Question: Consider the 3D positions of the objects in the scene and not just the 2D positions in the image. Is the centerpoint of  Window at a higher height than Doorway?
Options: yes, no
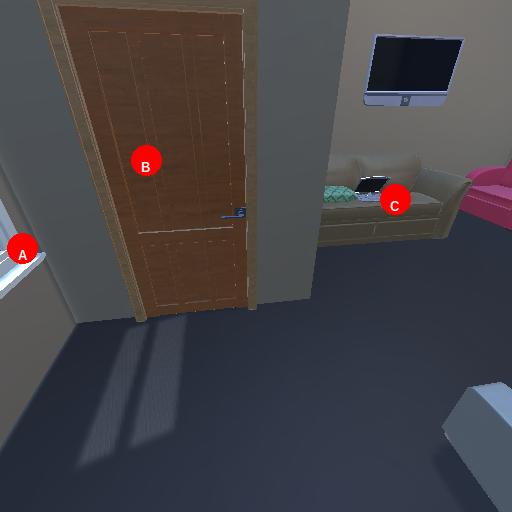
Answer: yes